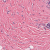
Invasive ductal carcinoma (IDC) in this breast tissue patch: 0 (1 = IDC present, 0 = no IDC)